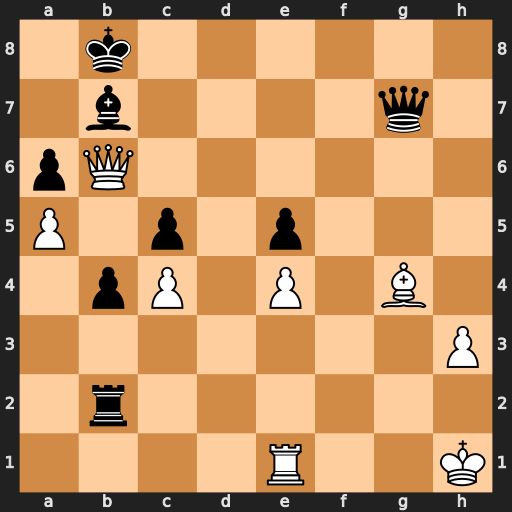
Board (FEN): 1k6/1b4q1/pQ6/P1p1p3/1pP1P1B1/7P/1r6/4R2K
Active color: w
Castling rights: -
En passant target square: -
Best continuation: Rd1 Qc7 Rd8+ Qxd8 Qxd8+